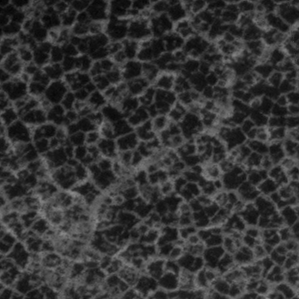
Label: frost